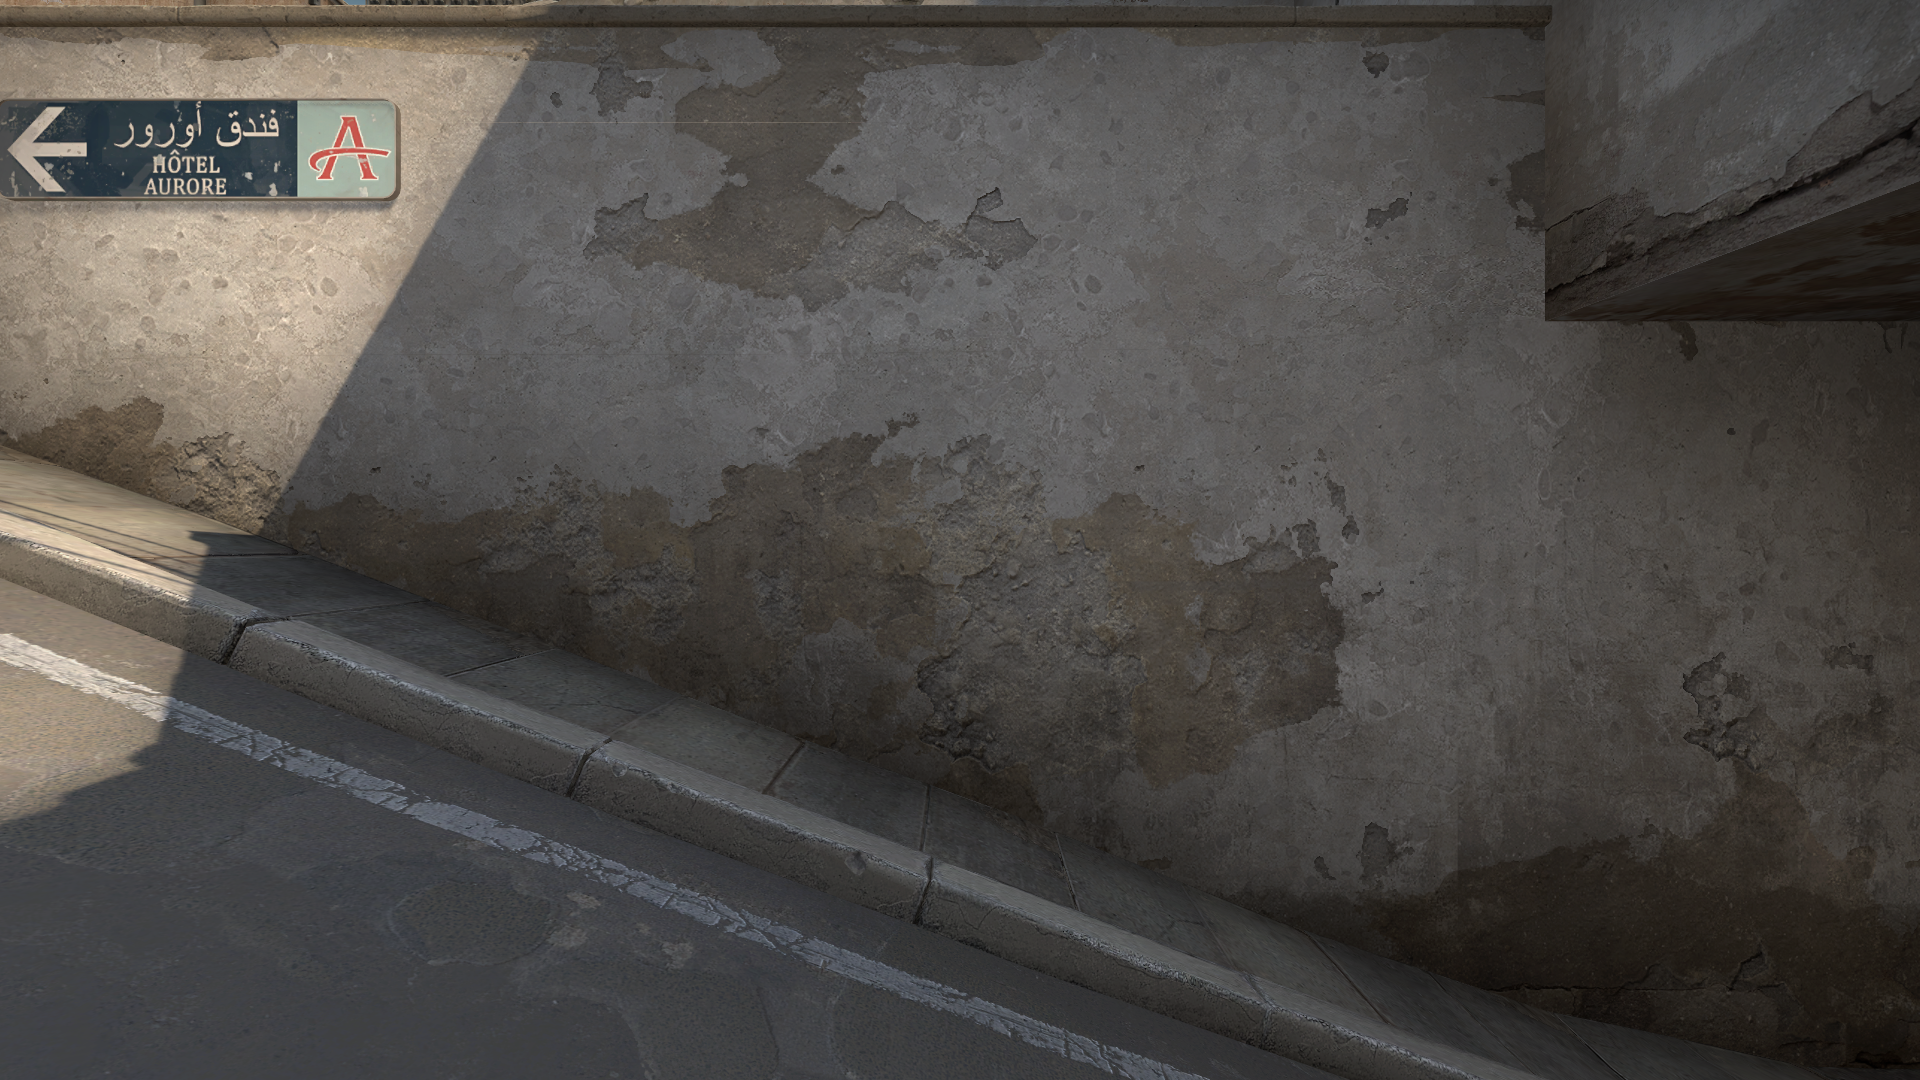
Map: de_dust2